Field crop: maize
Growth stage: 1
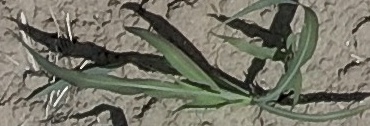
Species: sorghum